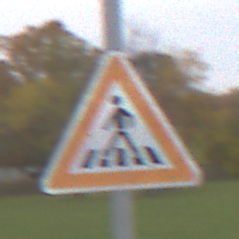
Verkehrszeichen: FussgaengerueberwegRechts
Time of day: Midday
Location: Outdoor (Suburban)
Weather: Overcast
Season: NotSpecified
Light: Natural